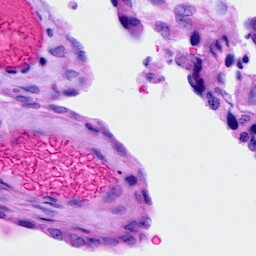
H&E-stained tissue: Ovarian